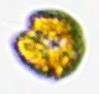
Label: Margalefidinium